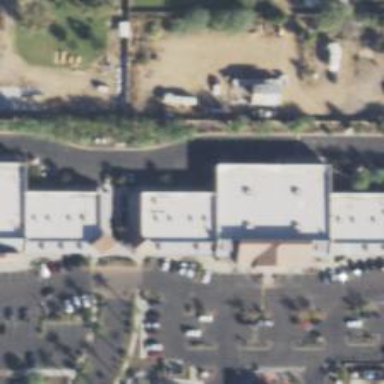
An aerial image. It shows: Healthcare clinic is depicted in the image.